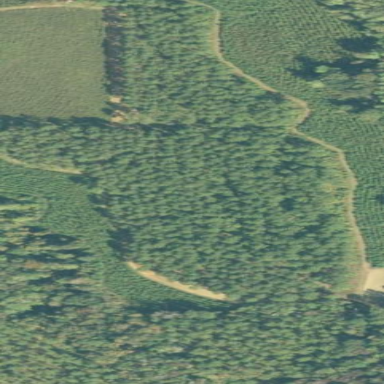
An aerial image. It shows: Forest with needle-leaved trees.